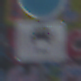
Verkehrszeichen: MehrfachbesetzePersonenkraftwagenFrei
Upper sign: Busssonderstreifen
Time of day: MorningAfternoon
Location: Outdoor (Suburban)
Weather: Overcast
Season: NotSpecified
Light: Natural